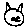
Label: cat